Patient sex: F
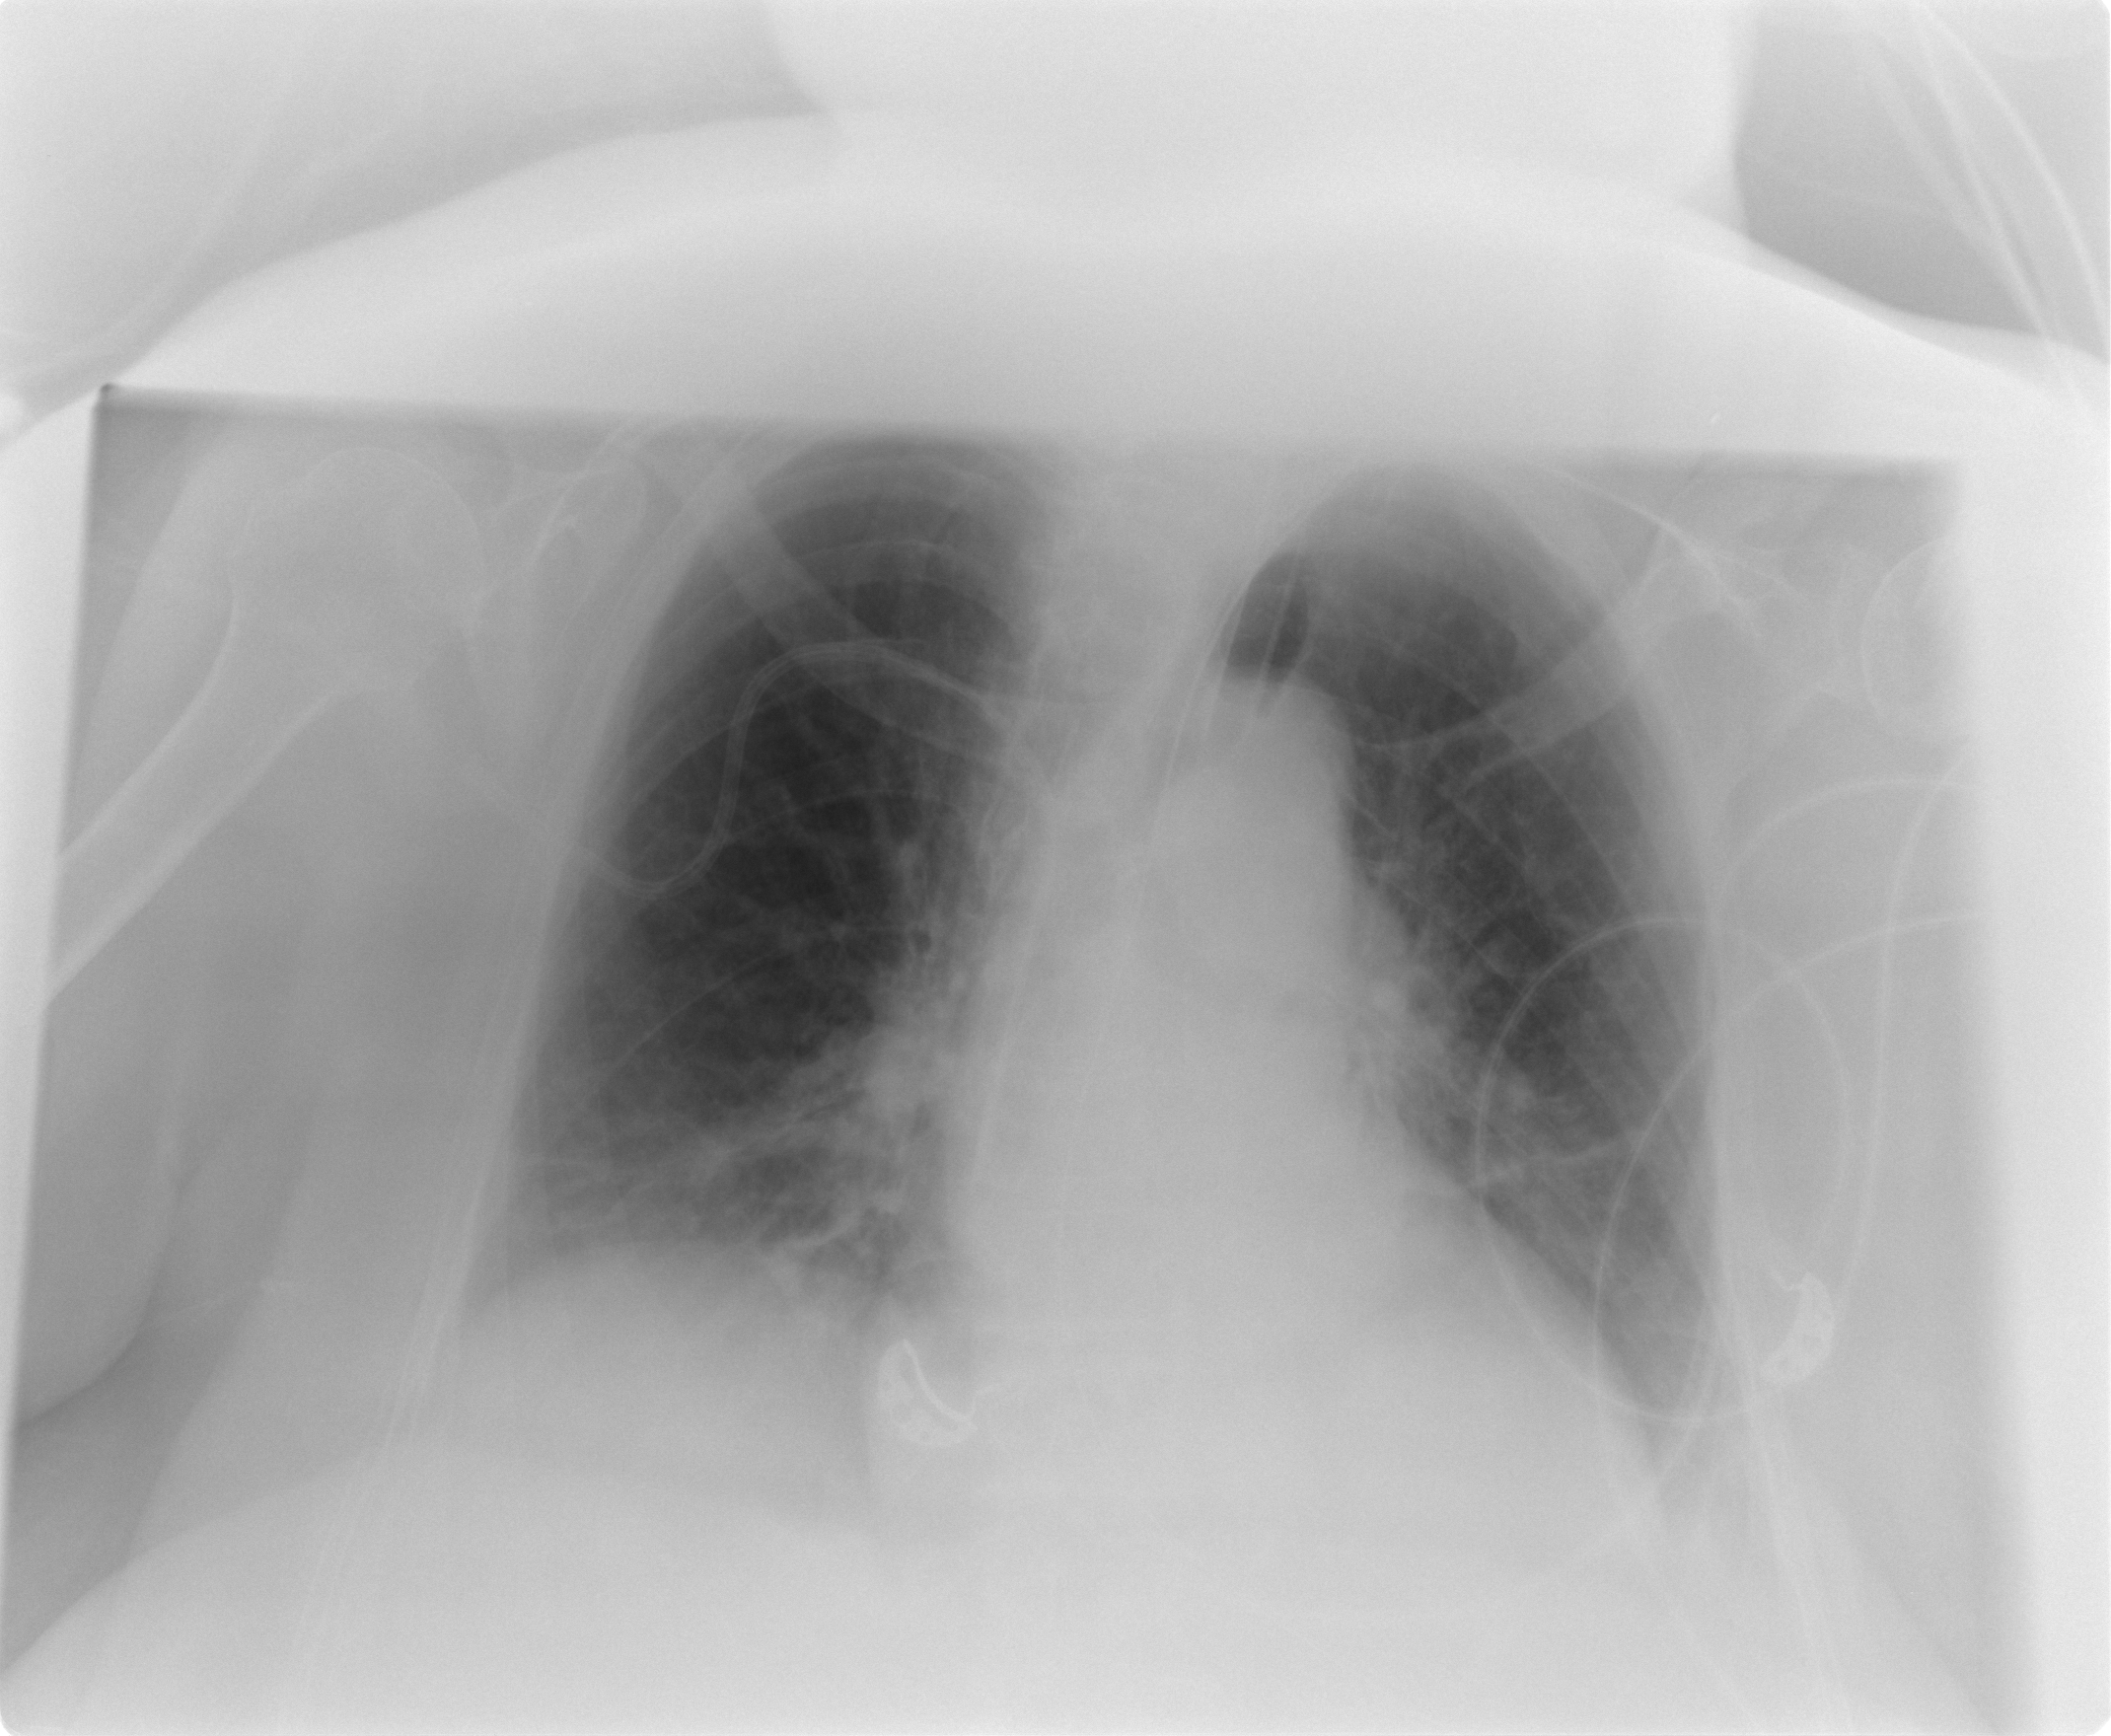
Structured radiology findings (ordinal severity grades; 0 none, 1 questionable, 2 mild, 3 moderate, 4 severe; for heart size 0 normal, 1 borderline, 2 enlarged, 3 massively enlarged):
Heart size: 2
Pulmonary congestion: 1
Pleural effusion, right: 0
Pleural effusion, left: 1
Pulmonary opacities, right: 1
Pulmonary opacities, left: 1
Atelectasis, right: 2
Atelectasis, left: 1